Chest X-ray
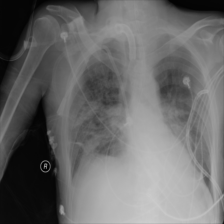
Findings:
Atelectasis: negative
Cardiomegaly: negative
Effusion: negative
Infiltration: positive
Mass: negative
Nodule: negative
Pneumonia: negative
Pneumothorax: positive
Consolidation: negative
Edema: negative
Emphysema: negative
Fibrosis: negative
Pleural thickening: negative
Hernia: negative